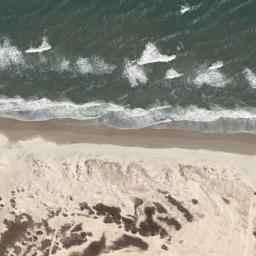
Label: beach